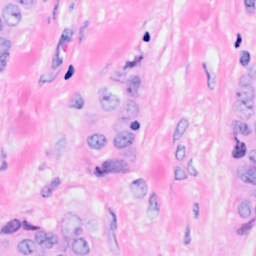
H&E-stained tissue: Breast